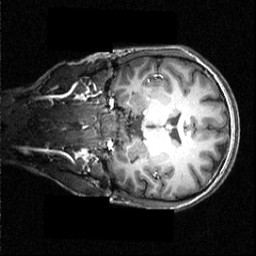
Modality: T1w
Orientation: coronal
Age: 20
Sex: female
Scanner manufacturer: siemens
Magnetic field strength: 3.951 T
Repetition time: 1.5 s
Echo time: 0.00335 s